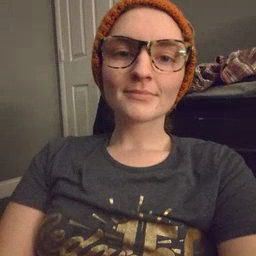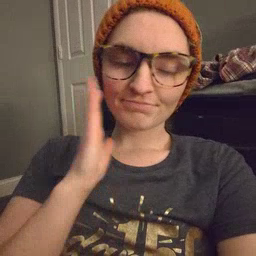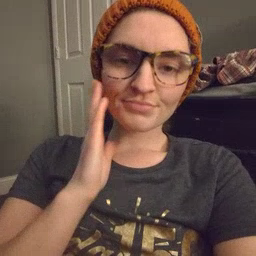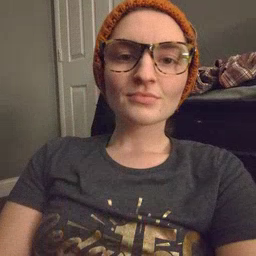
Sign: bed